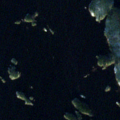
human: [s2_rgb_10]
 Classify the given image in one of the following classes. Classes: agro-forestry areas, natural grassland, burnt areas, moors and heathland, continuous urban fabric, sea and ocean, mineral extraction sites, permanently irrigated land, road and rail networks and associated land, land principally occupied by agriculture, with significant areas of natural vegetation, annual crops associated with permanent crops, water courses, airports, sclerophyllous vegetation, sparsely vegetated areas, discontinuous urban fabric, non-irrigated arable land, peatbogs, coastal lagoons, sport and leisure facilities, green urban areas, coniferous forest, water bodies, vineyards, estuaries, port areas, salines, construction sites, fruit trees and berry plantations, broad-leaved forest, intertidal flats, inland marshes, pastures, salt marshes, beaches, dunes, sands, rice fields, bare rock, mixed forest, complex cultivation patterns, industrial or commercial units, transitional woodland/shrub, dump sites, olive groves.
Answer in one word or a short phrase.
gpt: coniferous forest, water bodies